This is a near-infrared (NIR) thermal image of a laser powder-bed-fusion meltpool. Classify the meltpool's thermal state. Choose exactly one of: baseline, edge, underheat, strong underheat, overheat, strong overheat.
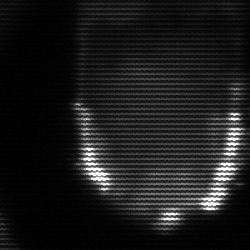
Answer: baseline